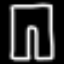
Label: pants